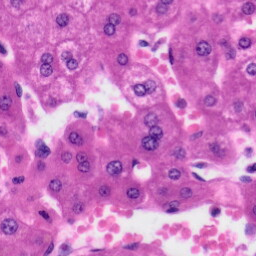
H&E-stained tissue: Liver